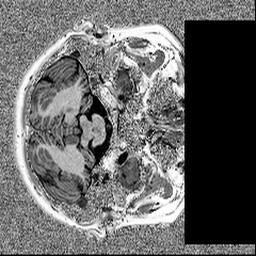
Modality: MP2RAGE
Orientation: axial
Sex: female